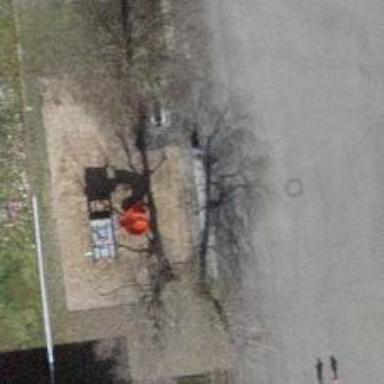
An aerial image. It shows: Playground with woodchips covering the ground.